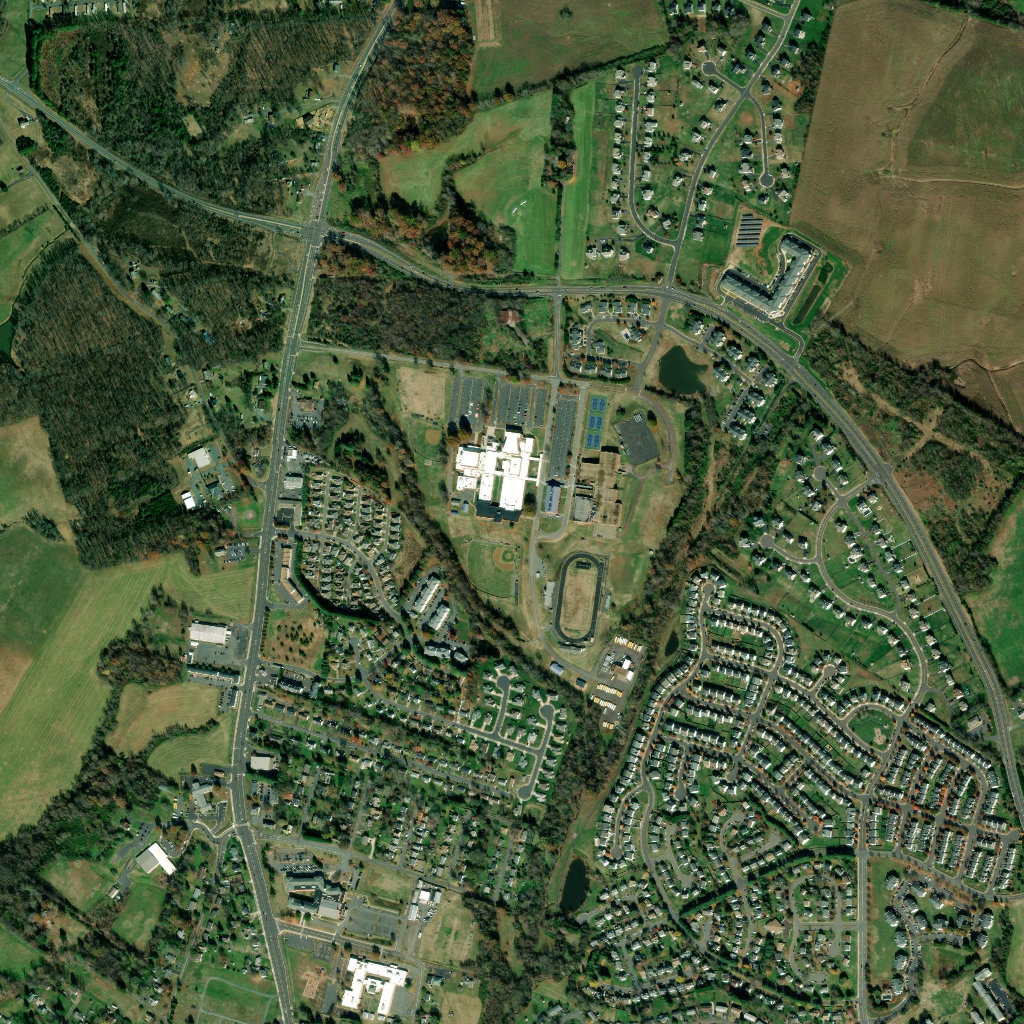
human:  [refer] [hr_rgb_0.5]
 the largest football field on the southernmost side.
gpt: <box>[[54, 54, 58, 61, 0]]</box>